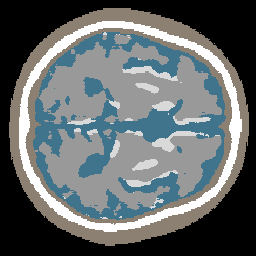
Label: no_lesion